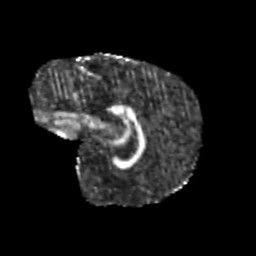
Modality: FA
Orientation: sagittal
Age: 10
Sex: male
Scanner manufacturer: siemens
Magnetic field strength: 3 T
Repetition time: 3.8 s
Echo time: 0.07 s